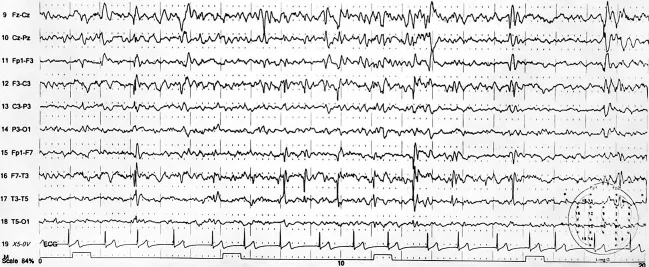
EEG during sleep showing spike and wave discharges in fronto-centro-temporal region.
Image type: electrography (eeg)